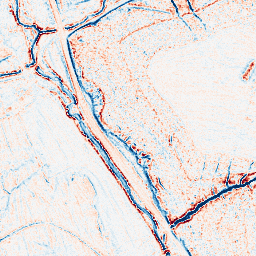
Category: edge_preserving
Decomposition family: anisotropic_diffusion
Decomposition parameters: iterations: 10
kappa: 50
gamma: 0.1
Upsampling method: sinc_hamming
Upsampling parameters: scale: 4
kernel_size: 8
Upsampling scale: 4